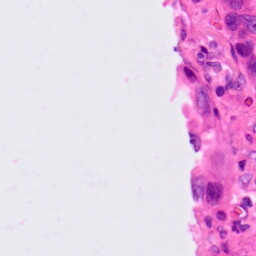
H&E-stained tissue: Lung